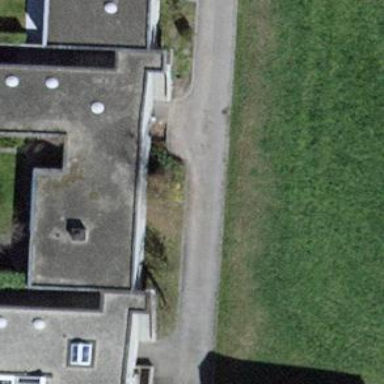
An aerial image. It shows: Semidetached house.